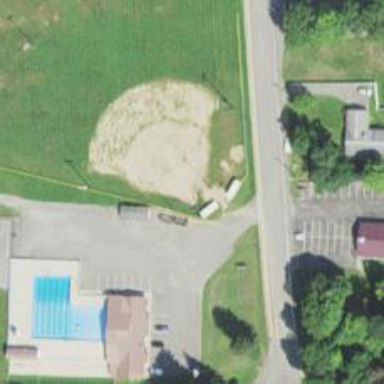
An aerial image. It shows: Softball pitch for leisure and sport activities.